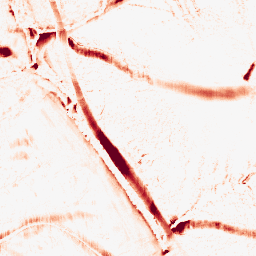
Category: morphological
Decomposition family: morphological_ellipse
Decomposition parameters: operation: opening
width: 20
height: 10
Upsampling method: cubic_catmull_rom
Upsampling parameters: scale: 4
Upsampling scale: 4